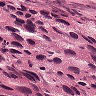
Metastatic tissue present: yes